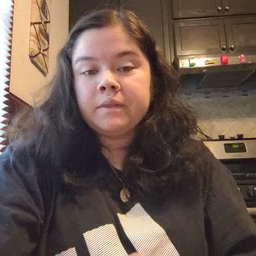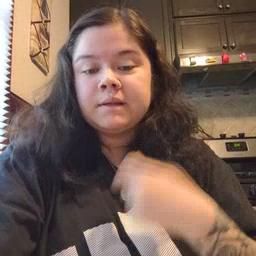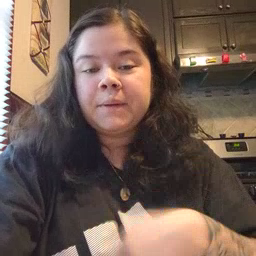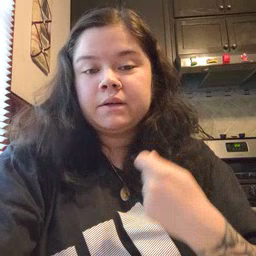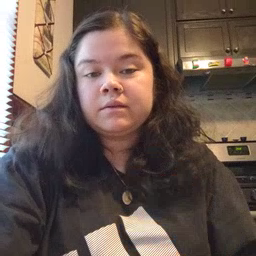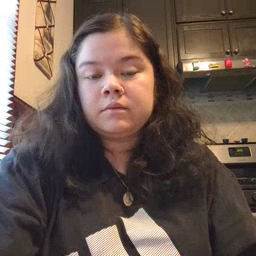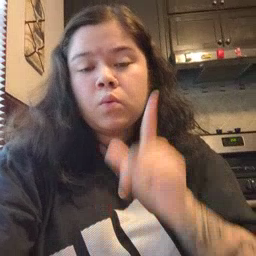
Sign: zipper